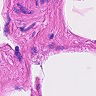
Metastatic tissue present: no